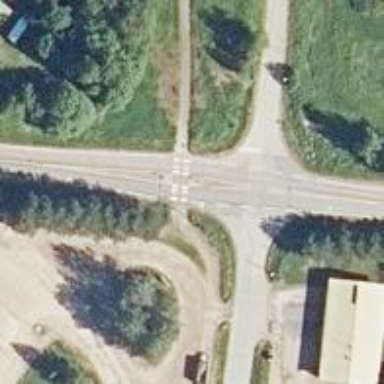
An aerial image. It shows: Marked road crossing with pedestrian island.